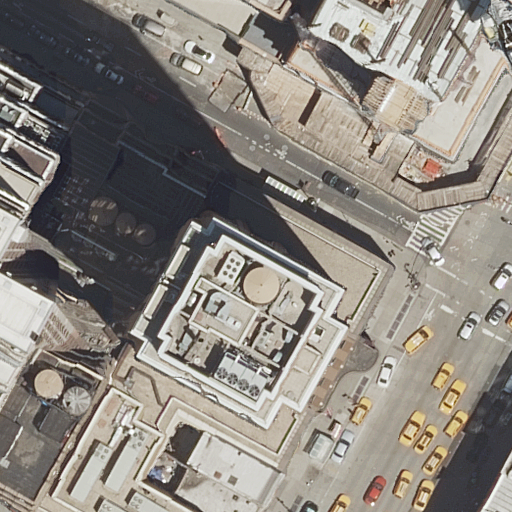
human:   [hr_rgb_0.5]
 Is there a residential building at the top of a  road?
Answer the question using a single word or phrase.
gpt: yes

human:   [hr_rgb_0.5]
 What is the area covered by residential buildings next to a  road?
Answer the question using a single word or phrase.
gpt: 7697m2

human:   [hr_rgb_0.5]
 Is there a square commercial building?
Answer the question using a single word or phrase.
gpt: no

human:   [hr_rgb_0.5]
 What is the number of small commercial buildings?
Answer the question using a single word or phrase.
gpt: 0

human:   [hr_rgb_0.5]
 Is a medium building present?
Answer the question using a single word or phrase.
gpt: yes

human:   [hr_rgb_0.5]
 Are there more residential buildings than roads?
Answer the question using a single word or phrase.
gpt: yes

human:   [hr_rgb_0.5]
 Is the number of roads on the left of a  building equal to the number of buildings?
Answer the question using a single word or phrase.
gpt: no

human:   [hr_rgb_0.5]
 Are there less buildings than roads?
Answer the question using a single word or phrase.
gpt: no

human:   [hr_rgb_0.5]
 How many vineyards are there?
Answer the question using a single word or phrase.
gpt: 0

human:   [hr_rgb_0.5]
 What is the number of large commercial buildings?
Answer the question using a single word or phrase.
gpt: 0

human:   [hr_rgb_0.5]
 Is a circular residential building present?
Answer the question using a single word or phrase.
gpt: no

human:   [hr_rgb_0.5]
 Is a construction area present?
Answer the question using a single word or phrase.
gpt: no

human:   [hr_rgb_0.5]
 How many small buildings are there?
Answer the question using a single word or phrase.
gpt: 1

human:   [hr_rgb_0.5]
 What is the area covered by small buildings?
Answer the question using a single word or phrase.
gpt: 21m2

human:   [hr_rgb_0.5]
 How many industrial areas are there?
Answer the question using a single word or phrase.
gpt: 0

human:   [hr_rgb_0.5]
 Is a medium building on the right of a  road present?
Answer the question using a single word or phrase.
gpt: yes

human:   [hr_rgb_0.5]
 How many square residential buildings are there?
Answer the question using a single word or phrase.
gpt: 0

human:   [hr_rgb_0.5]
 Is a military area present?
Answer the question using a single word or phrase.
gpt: no

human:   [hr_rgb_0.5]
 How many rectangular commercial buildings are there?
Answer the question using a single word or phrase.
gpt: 0

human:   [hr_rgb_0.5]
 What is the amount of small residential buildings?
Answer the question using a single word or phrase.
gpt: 1

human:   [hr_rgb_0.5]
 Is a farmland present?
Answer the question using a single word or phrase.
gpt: no

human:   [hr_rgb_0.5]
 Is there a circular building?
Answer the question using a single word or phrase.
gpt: no

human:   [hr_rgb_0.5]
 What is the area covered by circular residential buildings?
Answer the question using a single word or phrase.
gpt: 0m2

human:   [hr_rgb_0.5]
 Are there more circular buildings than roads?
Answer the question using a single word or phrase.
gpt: no

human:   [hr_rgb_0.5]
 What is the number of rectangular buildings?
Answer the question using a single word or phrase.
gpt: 5

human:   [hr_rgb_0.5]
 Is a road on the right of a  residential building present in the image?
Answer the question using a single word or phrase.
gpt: yes

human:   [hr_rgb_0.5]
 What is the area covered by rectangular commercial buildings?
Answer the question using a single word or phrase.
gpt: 0m2

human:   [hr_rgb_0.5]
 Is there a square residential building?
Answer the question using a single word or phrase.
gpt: no

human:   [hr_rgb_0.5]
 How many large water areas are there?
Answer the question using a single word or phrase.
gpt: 0

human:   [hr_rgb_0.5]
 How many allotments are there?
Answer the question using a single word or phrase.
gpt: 0

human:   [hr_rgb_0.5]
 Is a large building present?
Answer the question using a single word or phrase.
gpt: yes

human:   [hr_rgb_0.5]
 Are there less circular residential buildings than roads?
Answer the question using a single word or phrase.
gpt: yes

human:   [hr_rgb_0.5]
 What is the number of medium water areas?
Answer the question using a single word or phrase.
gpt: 0

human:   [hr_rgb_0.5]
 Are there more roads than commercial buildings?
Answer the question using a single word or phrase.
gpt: yes

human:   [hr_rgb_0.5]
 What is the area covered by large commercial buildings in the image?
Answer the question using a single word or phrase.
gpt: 0m2

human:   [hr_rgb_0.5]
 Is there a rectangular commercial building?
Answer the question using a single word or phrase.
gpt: no